Question: Is it possible to fill in the area between a Dataset plotting a XY line and a ValueMarker ?
See picture for the general idea(Warning: My MS Paint skills are lacking).

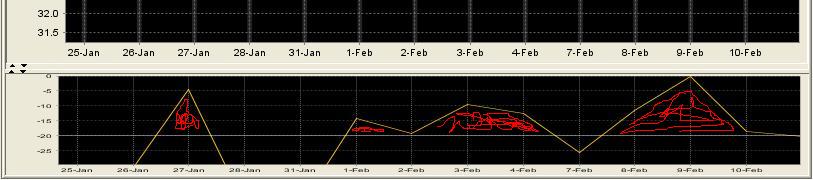
Answer: As lschin, XYDifferenceRenderer is the best way to do this. In order to have this work you need to create two separate multidimensional double arrays to store to X and Y coordinates. The first array is set to store your a XY line's x and y coor's. The second array is a constant XY line. To set this line up you X values are the same. If your original line is above your constant line, the Y value is the coordinate you choose of position of the constant line. If the original is below the constant then the Y value of the constant is that of your original line. I hope that makes sense and is helpful to anyone, ive attached code below for better understanding.
setConstant = position of your constant line.
The code below is placed in a loop:
'''
indLine[0][i]= XYIndLine.getXValue(1, i);
indLine[1][i] = XYIndLine.getYValue(1, i);
constant[0][i] = XYIndLine.getXValue(1, i);
constant[1][i] = Math.min(setConstant, XYIndLine.getYValue);
'''
once this is done then use addSeries to add the two arrays to a DefaultXYDataset